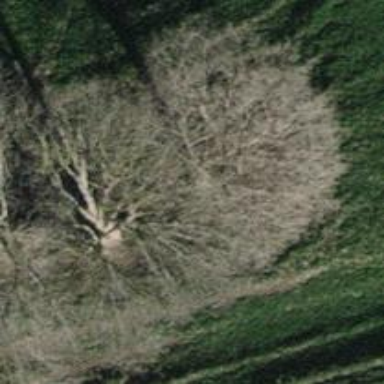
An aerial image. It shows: Single tag "natural: tree."